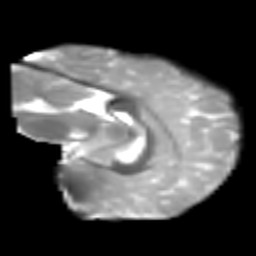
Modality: T2w
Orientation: sagittal
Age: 6
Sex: male
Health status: healthy